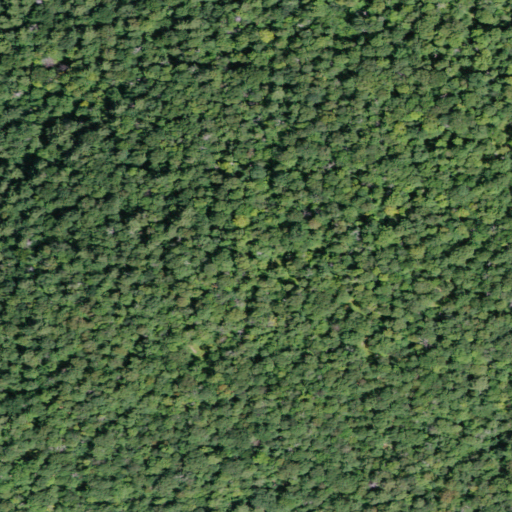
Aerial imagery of mountain in New York named Long Mountain containing deciduous forest, mixed forest, and evergreen forest